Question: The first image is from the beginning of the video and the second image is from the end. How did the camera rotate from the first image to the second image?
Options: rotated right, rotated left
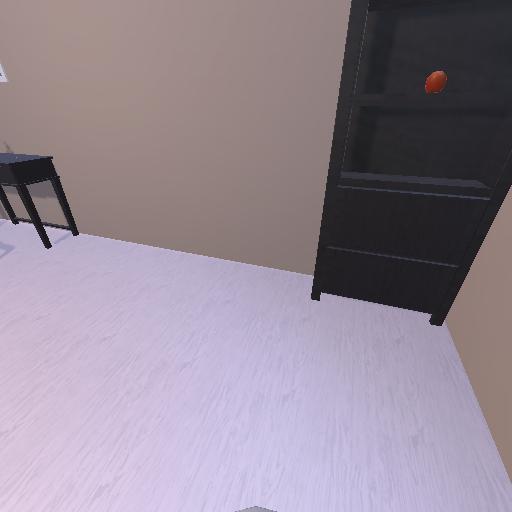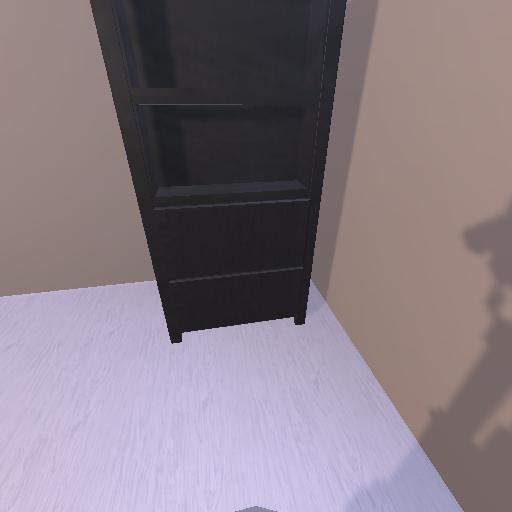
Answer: rotated right